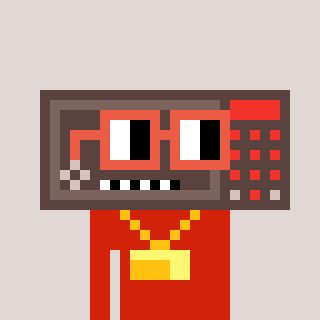
a pixel art character with square orange glasses, a wallsafe-shaped head and a red-colored body on a warm background